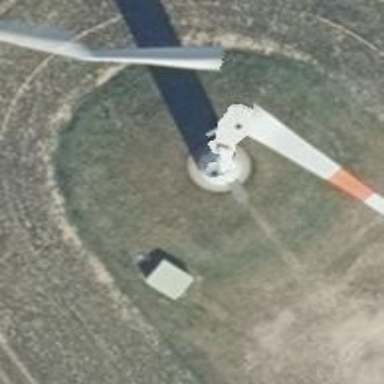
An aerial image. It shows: Wind generator powered by wind. The generator type is horizontal axis and it uses wind turbines.